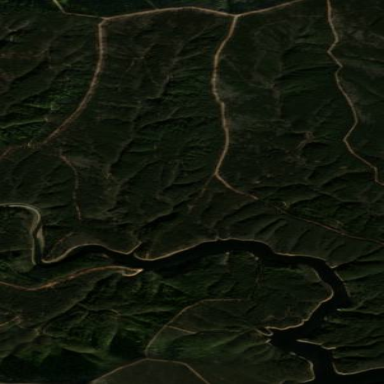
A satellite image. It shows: Forest area predominantly covered with needle-leaved trees.